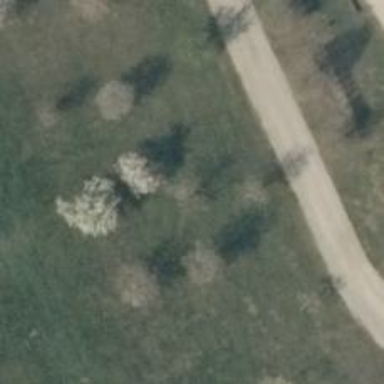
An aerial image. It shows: Broadleaved tree in natural setting.